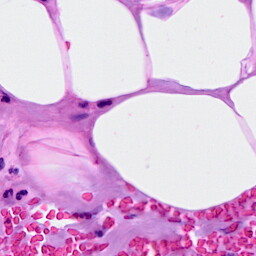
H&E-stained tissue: Breast